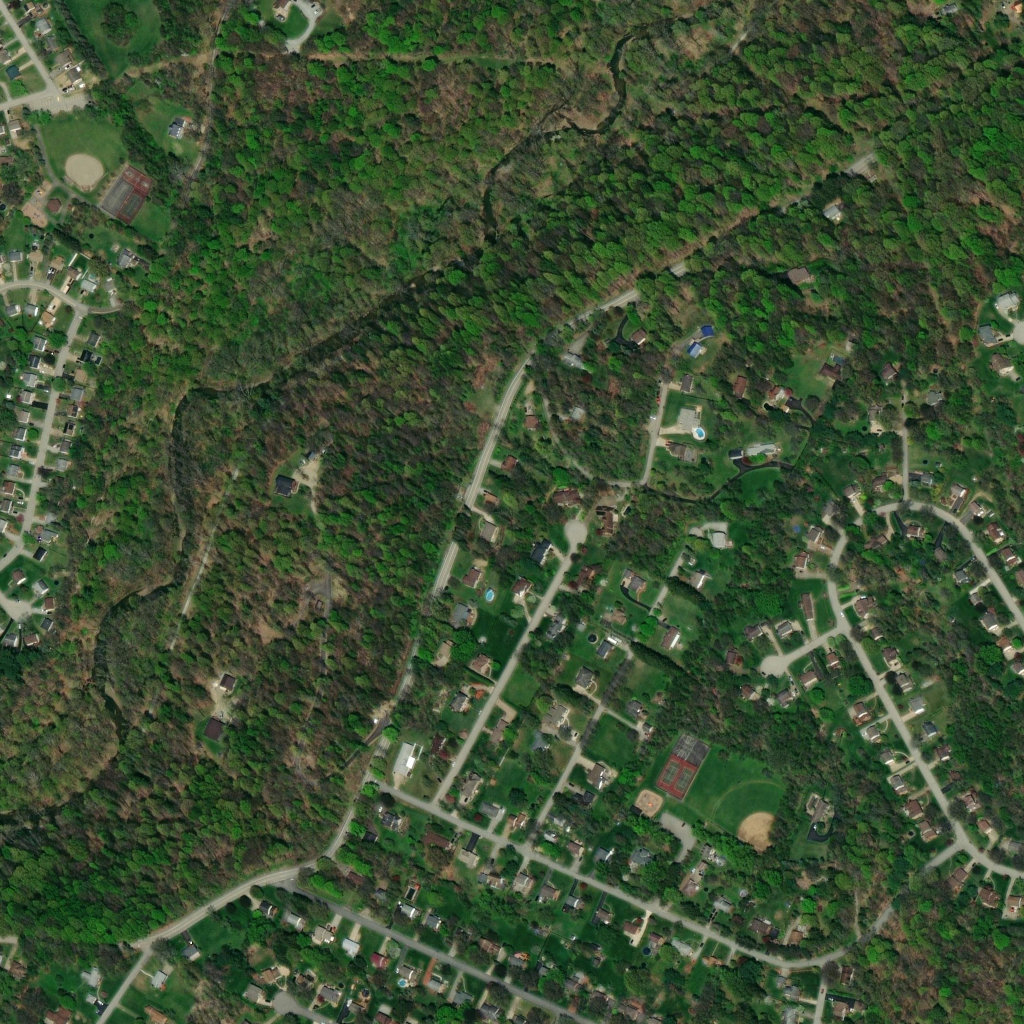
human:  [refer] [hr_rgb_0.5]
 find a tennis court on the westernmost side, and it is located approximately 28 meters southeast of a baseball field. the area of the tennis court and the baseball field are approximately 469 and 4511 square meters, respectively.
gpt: <box>[[11, 18, 14, 21, 0]]</box>

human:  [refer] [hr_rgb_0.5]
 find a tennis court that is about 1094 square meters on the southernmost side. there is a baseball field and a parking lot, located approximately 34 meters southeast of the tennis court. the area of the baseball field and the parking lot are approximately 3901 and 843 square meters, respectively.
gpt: <box>[[63, 73, 68, 78, 0]]</box>